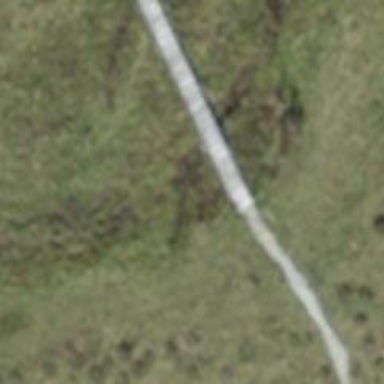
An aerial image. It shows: Boardwalk path crossing over the road.